Question: I created a application the fills a Neo4J database with emails records. I created 2 types of nodes, person & mail and I created 4 types of relationships, sent, cc, to & reply_of.
Now I want to find relationships between 2 nodes that aren't directly connected. For example between P1 & P3 (see picture).
How can I achieve this through cypher? Is it doable in neo4j?

Updated question:
First let me clear something about the picture...
The Reply_OF relationship is a relationship between mail nodes. It creates a relationship between the original mail and any reply of forward mail. The Sent, To, Cc & Bcc relationships create relations between a person node and a mail node. There is no direct relation between person nodes.
Submitting this question and reading the answers made me realise I wanted to know something else...what I really would like to know is how can I show all person nodes that have seen a reply or forward mail from the original mail that where not on the To, Cc or Bcc lists in the original mail.
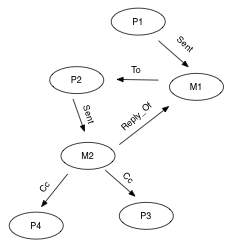
Answer: Answer to the updated question:
I assume your email nodes carry a label of 'Email' and have a property 'mailId'.
'''
MATCH (mailToTrack:Email {mailId: 'mymailid'})-[:Reply_Of*1..100]->()-[:TO|:CC|:BCC]->(person)
RETURN distinct person
'''